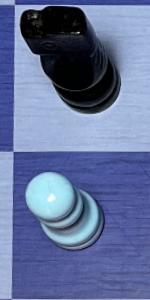
Label: Pawn_White